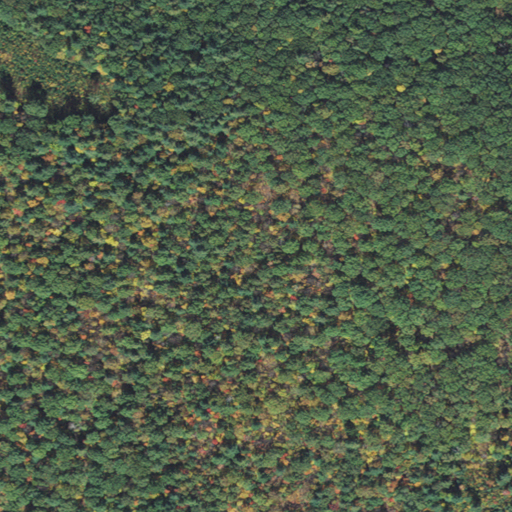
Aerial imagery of mountain in Massachusetts named West Hill containing deciduous forest and mixed forest